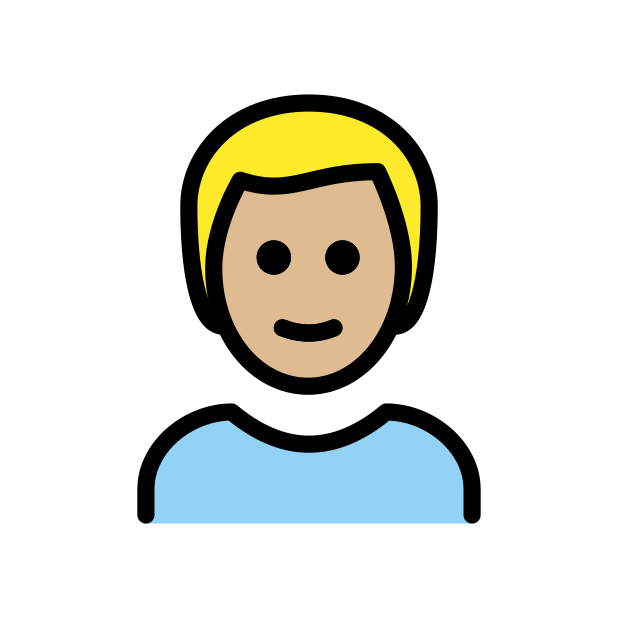
man: medium-light skin tone